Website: macys
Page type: cart
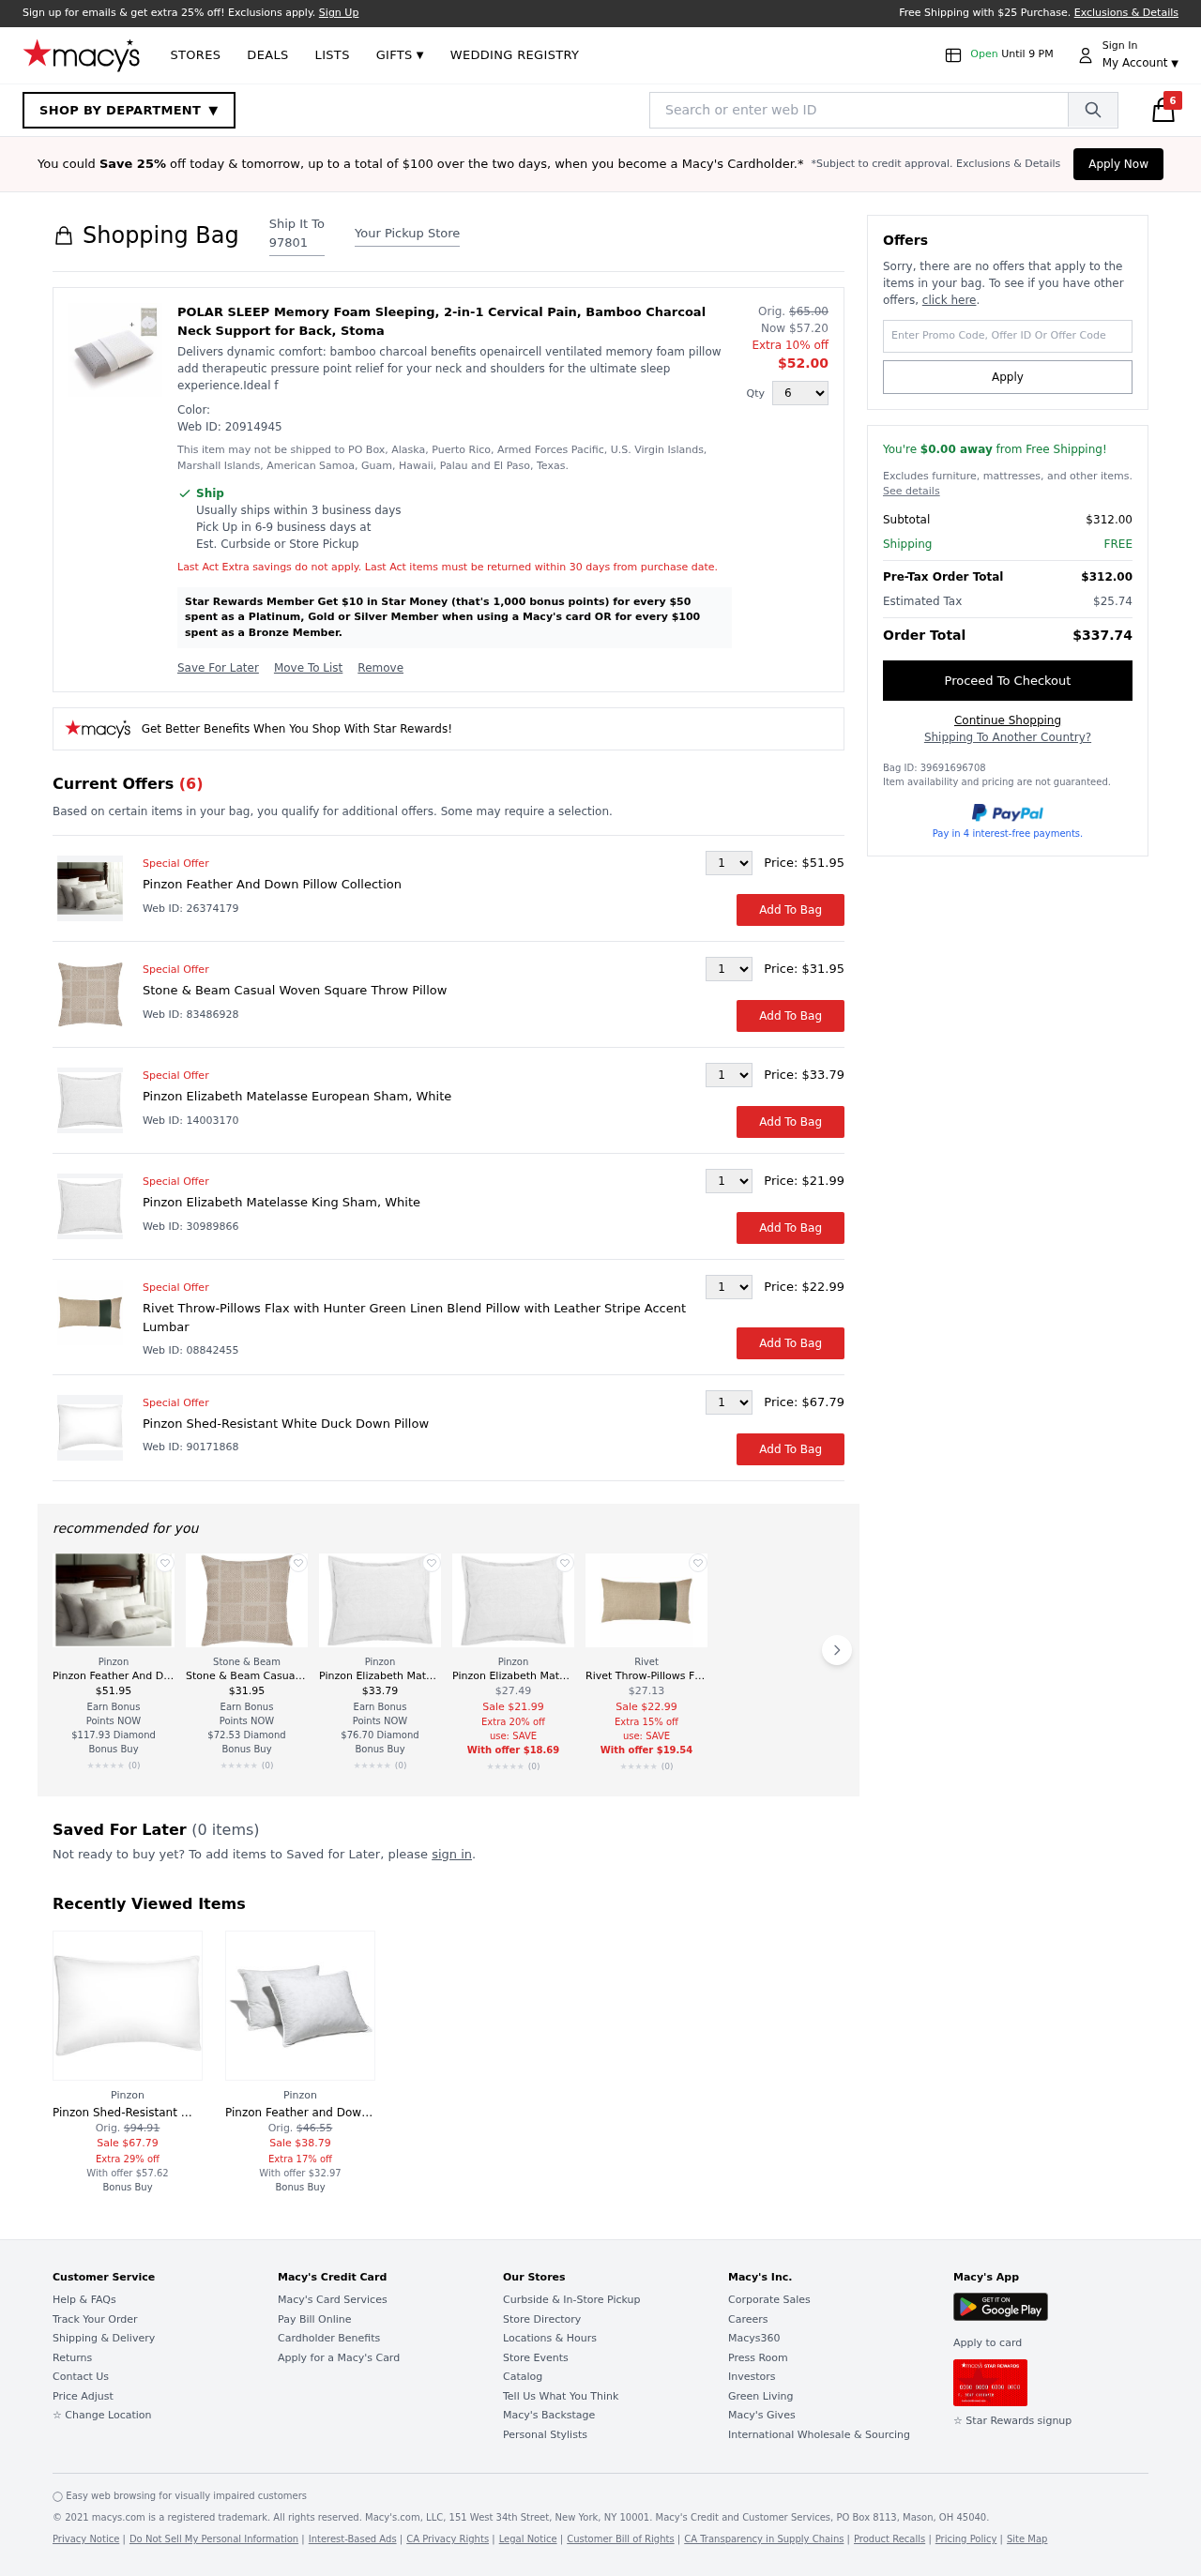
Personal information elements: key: PII_POSTCODE
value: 97801
Product elements: key: PRODUCT1_DESC
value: Delivers dynamic comfort: bamboo charcoal benefits openaircell ventilated memory foam pillow add therapeutic pressure point relief for your neck and shoulders for the ultimate sleep experience.Ideal f
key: PRODUCT1_NAME
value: POLAR SLEEP Memory Foam Sleeping, 2-in-1 Cervical Pain, Bamboo Charcoal Neck Support for Back, Stoma
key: PRODUCT1_PRICE
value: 52
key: PRODUCT1_QUANTITY
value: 6
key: PRODUCT2_BRAND
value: Pinzon
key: PRODUCT2_NAME
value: Pinzon Feather And Down Pillow Collection
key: PRODUCT2_PRICE
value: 51.95
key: PRODUCT3_BRAND
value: Stone & Beam
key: PRODUCT3_NAME
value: Stone & Beam Casual Woven Square Throw Pillow
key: PRODUCT3_PRICE
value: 31.95
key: PRODUCT4_BRAND
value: Pinzon
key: PRODUCT4_NAME
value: Pinzon Elizabeth Matelasse European Sham, White
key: PRODUCT4_PRICE
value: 33.79
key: PRODUCT5_BRAND
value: Pinzon
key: PRODUCT5_NAME
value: Pinzon Elizabeth Matelasse King Sham, White
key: PRODUCT5_PRICE
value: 21.99
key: PRODUCT6_BRAND
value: Rivet
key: PRODUCT6_NAME
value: Rivet Throw-Pillows Flax with Hunter Green Linen Blend Pillow with Leather Stripe Accent Lumbar
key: PRODUCT6_PRICE
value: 22.99
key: PRODUCT7_BRAND
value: Pinzon
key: PRODUCT7_NAME
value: Pinzon Shed-Resistant White Duck Down Pillow
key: PRODUCT7_PRICE
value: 67.79
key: PRODUCT8_BRAND
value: Pinzon
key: PRODUCT8_NAME
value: Pinzon Feather and Down 2-Pack Pillow
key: PRODUCT8_PRICE
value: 38.79
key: PRODUCT1_ORIGINAL_PRICE
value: $65.00
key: PRODUCT1_SALE_PRICE
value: $57.20
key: PRODUCT5_ORIGINAL_PRICE
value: $27.49
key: PRODUCT6_ORIGINAL_PRICE
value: $27.13
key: PRODUCT7_ORIGINAL_PRICE
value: $94.91
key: PRODUCT8_ORIGINAL_PRICE
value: $46.55
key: PRODUCT1_WEB_ID
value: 20914945
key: PRODUCT2_WEB_ID
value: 26374179
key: PRODUCT3_WEB_ID
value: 83486928
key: PRODUCT4_WEB_ID
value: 14003170
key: PRODUCT5_WEB_ID
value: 30989866
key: PRODUCT6_WEB_ID
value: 08842455
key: PRODUCT7_WEB_ID
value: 90171868
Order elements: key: ORDER_COUNT
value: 6
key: ORDER_SUBTOTAL
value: $312.00
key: ORDER_SHIPPING_COST
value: FREE
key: ORDER_TOTAL
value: $312.00
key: ORDER_TAX
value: $25.74
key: ORDER_GRAND_TOTAL
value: $337.74
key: ORDER_BAG_ID
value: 39691696708
Search elements: key: HEADER_SEARCH
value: Search or enter web ID